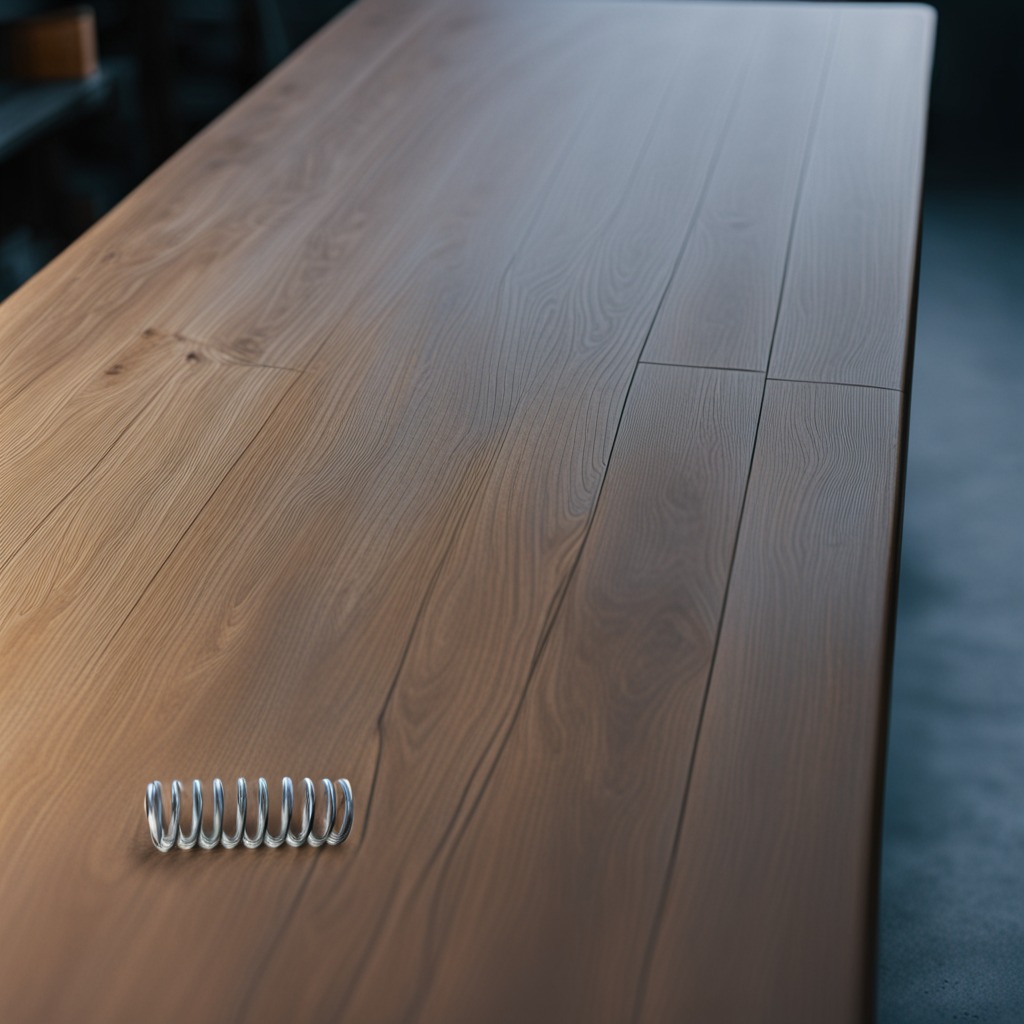
A coiled metal spring is lying on the old table.